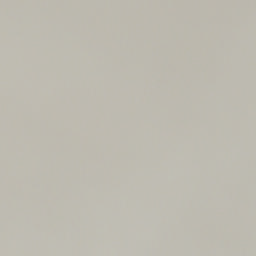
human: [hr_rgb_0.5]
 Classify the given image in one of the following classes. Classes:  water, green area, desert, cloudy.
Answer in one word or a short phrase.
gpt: cloudy